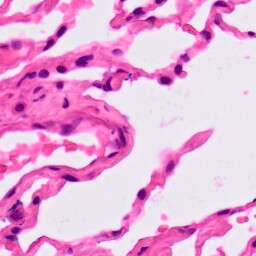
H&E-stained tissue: Lung